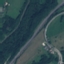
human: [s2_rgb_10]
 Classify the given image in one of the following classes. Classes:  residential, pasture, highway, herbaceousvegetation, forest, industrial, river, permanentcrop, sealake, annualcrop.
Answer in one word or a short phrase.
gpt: Highway